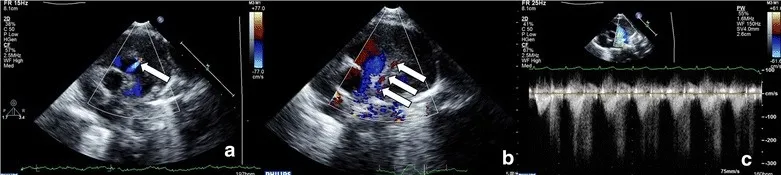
Left anterior descending-pulmonary artery fistula. A
Arrow showed the abnormal blood flow in the pulmonary artery. B
Arrow showed the origin of the fistula is left anterior descending. C; The spectrum of fistula showed only in diastole.
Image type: radiology (ultrasound)